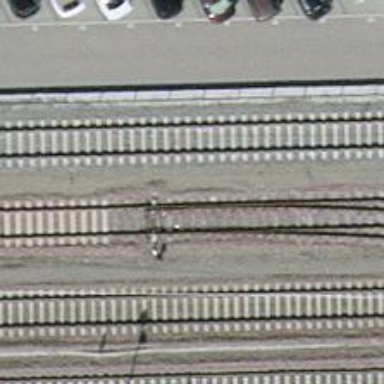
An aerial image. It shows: Single track railway siding.